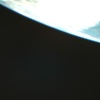
Label: space